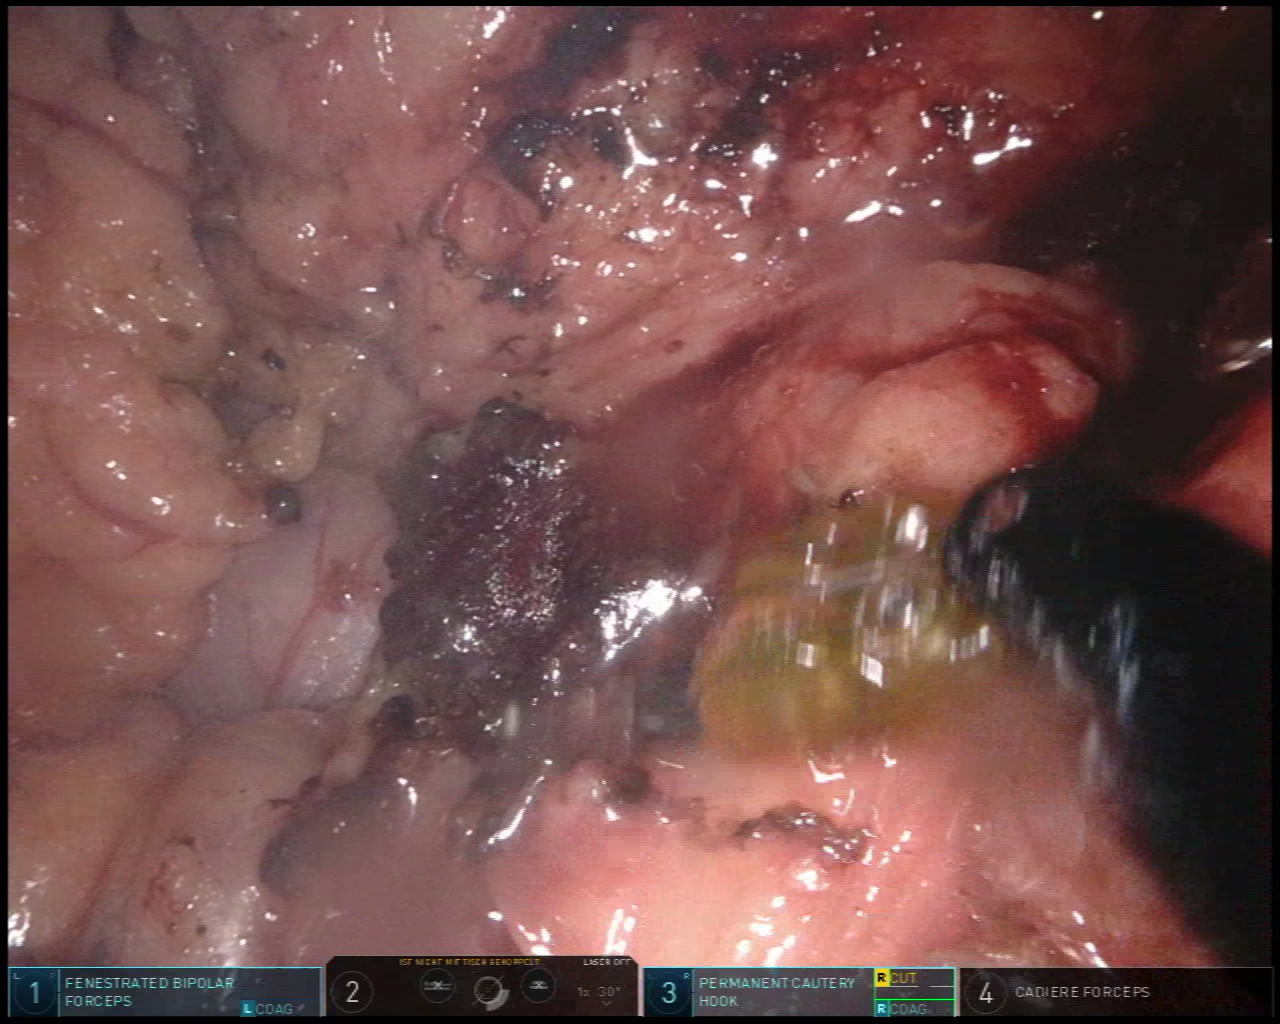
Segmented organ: stomach
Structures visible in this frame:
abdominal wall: no
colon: no
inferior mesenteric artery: no
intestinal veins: no
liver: no
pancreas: no
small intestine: no
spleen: no
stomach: yes
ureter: no
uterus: no
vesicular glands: no